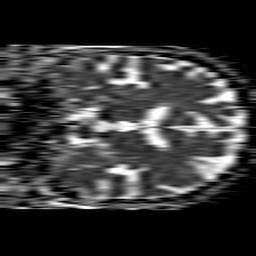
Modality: ADC
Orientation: coronal
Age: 79
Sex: male
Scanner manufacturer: philips
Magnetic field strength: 1.5 T
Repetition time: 4.6 s
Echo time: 0.08517 s